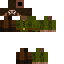
A male human skin with medium skin, wearing brown long hair dressed in a blue hoodie and brown pants, featuring a closed mouth.